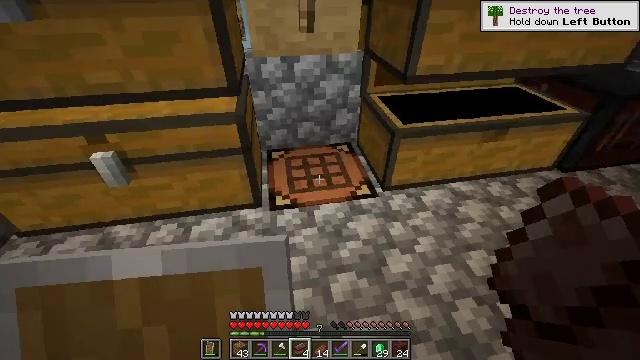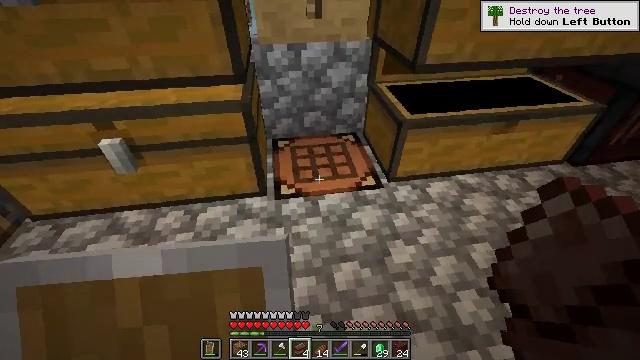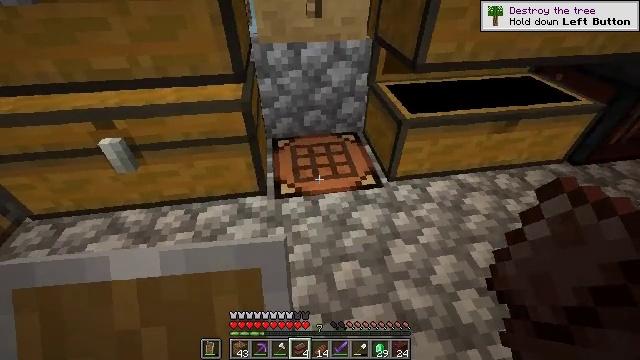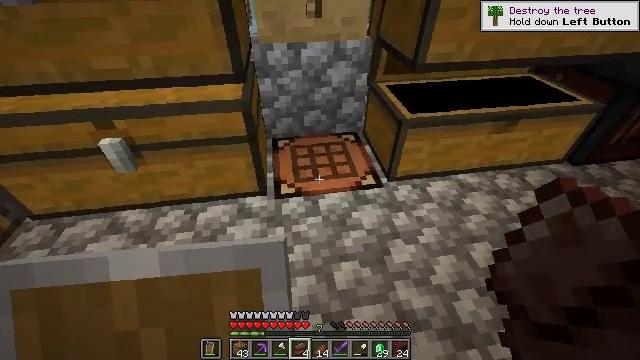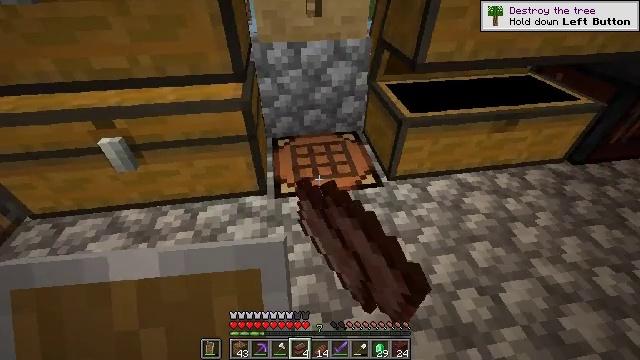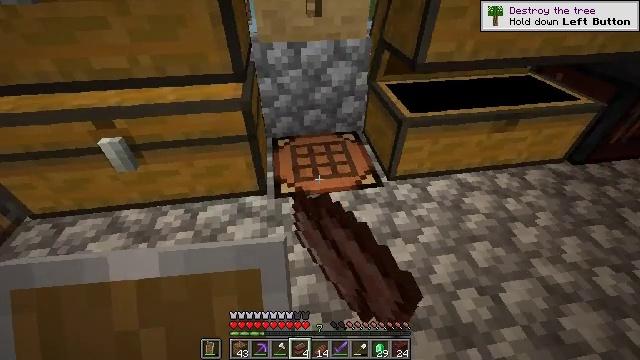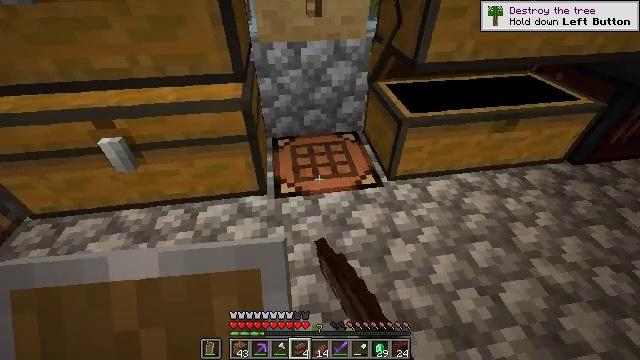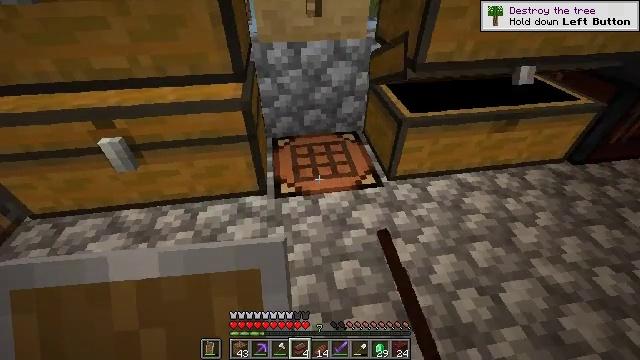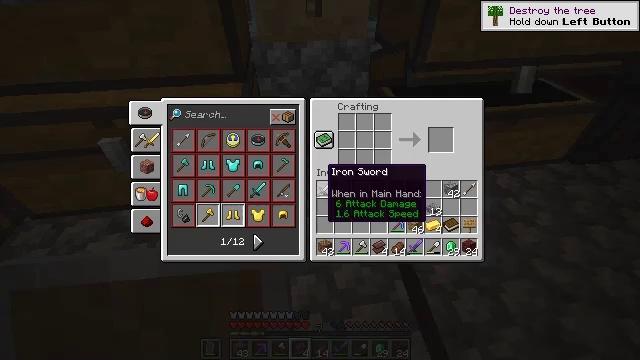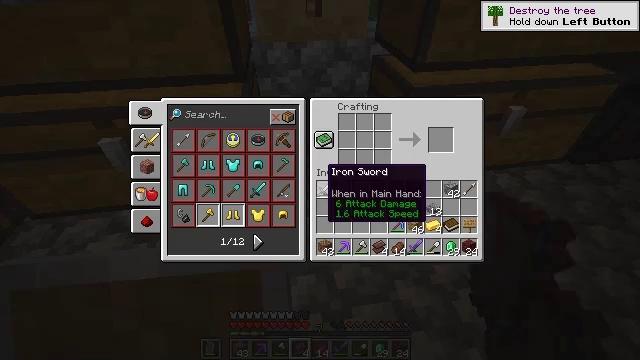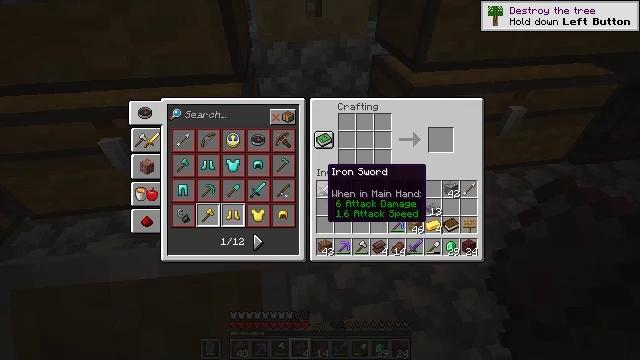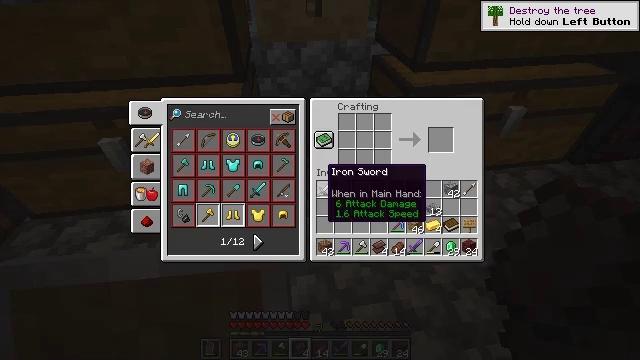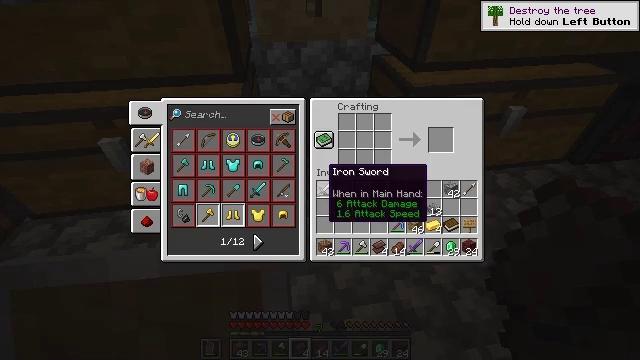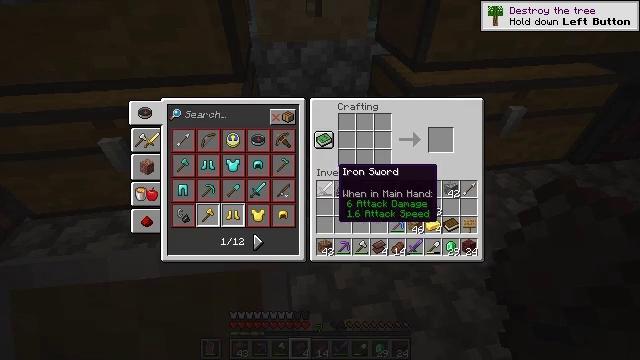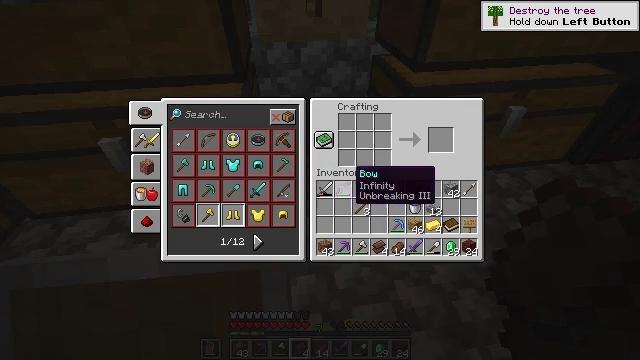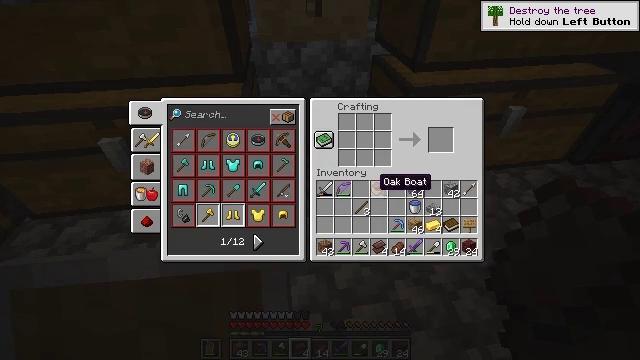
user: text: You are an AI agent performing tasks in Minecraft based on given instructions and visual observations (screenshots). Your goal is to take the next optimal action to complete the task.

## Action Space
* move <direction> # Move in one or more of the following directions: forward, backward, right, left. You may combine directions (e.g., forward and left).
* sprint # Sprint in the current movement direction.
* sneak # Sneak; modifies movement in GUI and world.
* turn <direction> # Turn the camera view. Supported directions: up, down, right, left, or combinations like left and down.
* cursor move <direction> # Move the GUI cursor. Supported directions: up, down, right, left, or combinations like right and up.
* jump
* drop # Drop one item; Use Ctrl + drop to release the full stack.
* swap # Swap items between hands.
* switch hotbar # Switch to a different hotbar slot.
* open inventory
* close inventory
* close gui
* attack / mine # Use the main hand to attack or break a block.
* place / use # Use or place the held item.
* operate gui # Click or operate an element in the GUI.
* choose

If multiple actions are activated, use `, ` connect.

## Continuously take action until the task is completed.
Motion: motion action
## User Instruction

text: Get a netherite ingot after combining netherite scrap and gold.
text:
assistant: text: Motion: turn left and down
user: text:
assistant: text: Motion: no_op
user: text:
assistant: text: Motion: use / place
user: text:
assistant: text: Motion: use / place
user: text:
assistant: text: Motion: use / place
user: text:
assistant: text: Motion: use / place
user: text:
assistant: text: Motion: no_op
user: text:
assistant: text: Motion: no_op
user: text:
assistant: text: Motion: no_op
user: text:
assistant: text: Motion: no_op
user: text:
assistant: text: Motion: no_op
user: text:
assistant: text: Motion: no_op
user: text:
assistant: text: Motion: turn right
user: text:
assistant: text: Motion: turn right
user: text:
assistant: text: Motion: turn right and down
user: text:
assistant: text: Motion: turn right and down
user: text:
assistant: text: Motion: no_op
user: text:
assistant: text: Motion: no_op
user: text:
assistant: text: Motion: no_op
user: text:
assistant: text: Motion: turn right and down
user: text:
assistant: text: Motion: turn down
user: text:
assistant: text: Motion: no_op
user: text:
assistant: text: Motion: no_op
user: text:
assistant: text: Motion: no_op
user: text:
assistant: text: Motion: no_op
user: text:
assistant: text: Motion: turn right
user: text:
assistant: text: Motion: no_op
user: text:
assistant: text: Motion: no_op
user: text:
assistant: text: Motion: no_op
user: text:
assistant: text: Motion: no_op